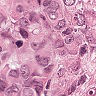
Metastatic tissue present: yes